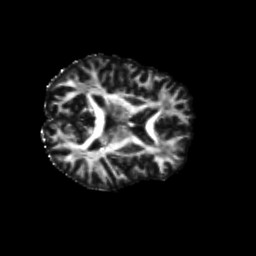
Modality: FA
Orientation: axial
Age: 33
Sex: male
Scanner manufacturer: siemens
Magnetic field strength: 3 T
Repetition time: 8.6 s
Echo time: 0.095 s